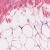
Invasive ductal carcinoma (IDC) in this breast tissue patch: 0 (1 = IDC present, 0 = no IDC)